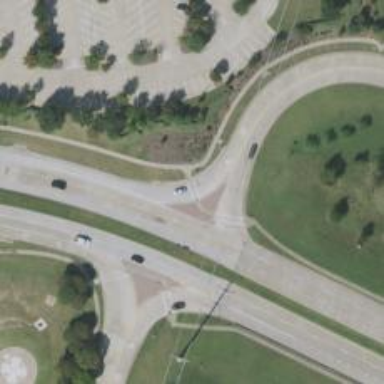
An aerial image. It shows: Secondary link road.